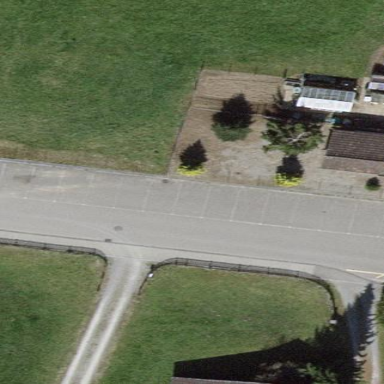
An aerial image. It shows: Parking area.